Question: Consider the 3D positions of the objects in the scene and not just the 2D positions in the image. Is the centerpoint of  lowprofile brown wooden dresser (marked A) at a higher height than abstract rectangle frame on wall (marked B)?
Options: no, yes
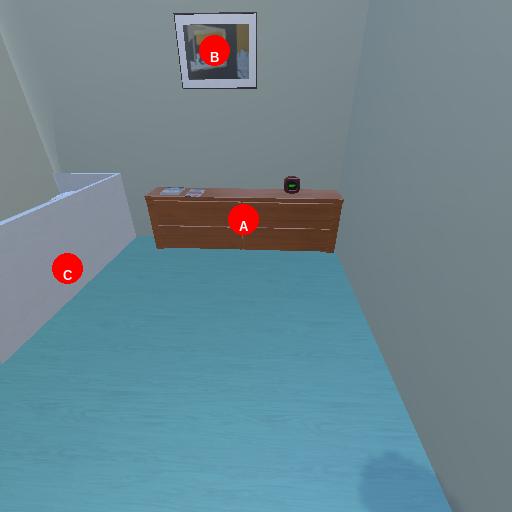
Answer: no